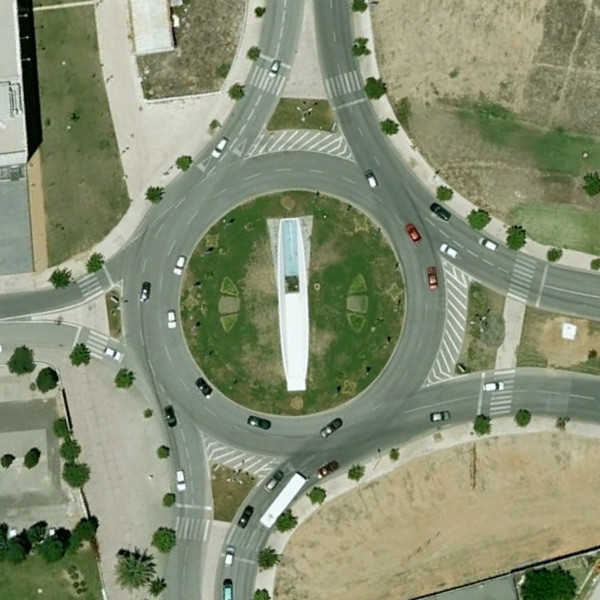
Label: Square